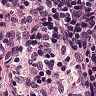
Metastatic tissue present: no